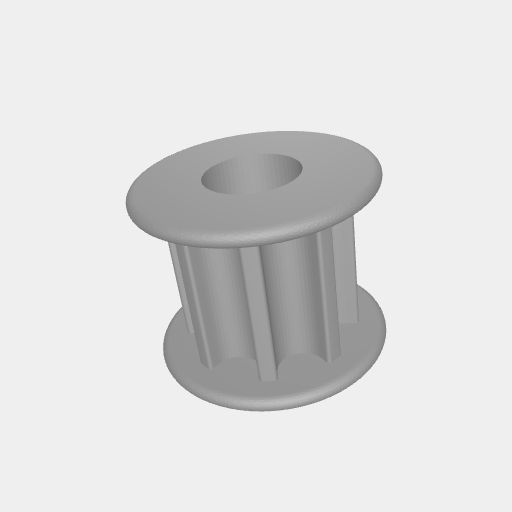
Part: Pulley5P6ID8T